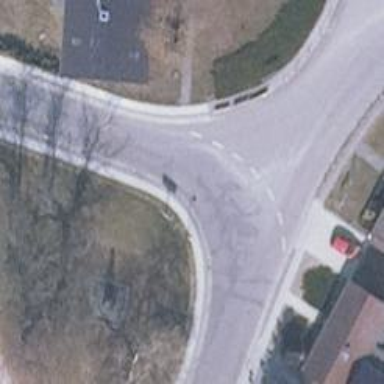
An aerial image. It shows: Secondary road with asphalt surface and sidewalks on both sides.